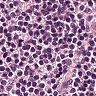
Metastatic tissue present: no